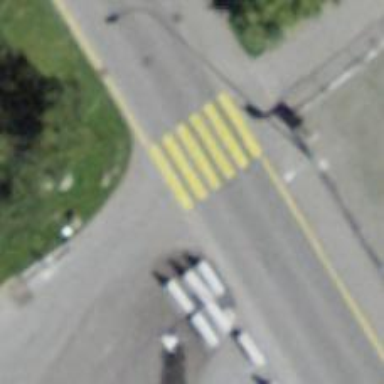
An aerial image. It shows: Zebra crossing on the road.